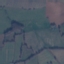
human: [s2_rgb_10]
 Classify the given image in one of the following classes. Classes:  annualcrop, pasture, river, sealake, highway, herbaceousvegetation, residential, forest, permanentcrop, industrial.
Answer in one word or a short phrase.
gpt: Pasture